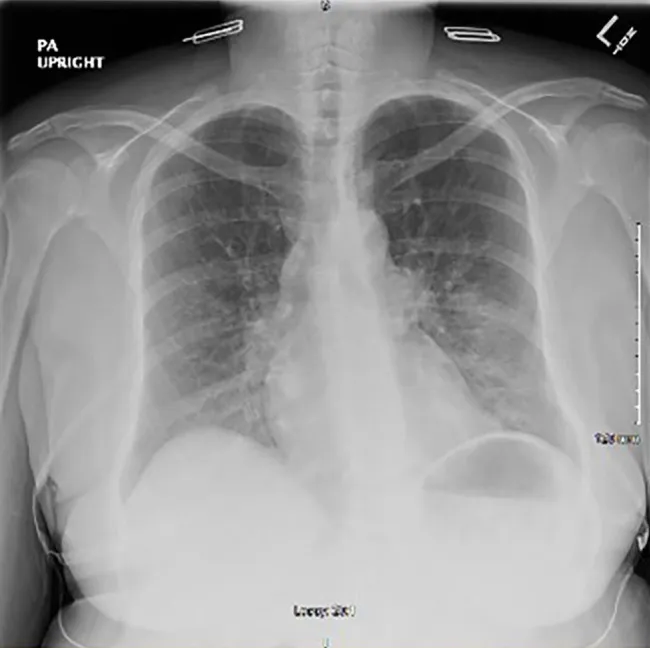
Initial chest x-ray after onset of symptoms showing peribronchial vascular opacities in the left lung base and left perihilar region.
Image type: radiology (x_ray)